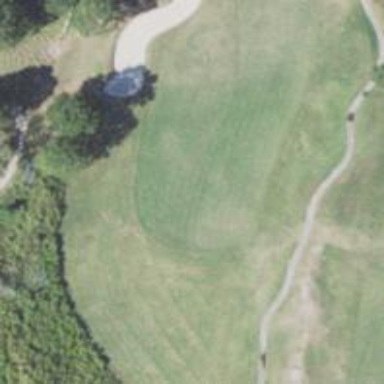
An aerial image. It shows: Golf hole.